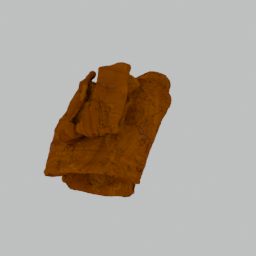
Label: people